The image is an STFT spectrogram (time versus frequency) of a rolling-element bearing's vibration signal. Determine the bearing's health state. Answer with exactly one of: normal, inner_race, outer_race, ball.
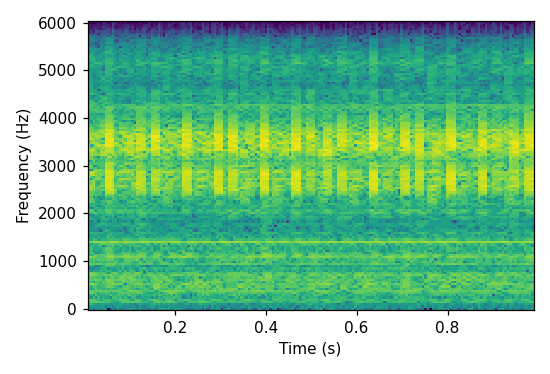
Answer: inner_race